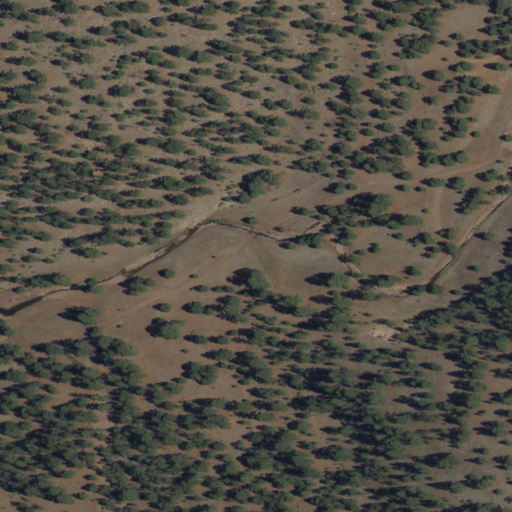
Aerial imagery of valley in New Mexico named Cox Canyon containing evergreen forest and shrub